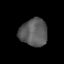
Tissue: prostate
Cell type: Endothelial cells
Senescence score: 0.686
Nuclear area (px): 743
Mean DAPI intensity: 91.132